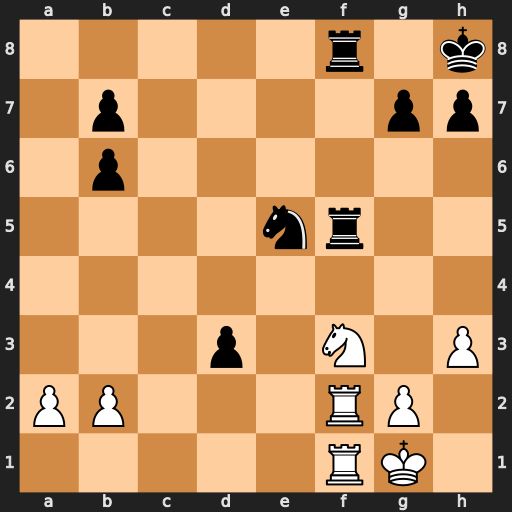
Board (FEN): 5r1k/1p4pp/1p6/4nr2/8/3p1N1P/PP3RP1/5RK1
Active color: w
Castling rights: -
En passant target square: -
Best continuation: Nxe5 Rxf2 Rxf2